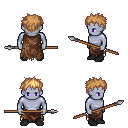
a pixel art fantasy rpg character, male body template, dark elf, purple skin, brown tattered cape, robe skirt, light blonde bedhead hairstyle, black shoes, spear, four views (front, back, left, right), 2x2 character sprite sheet, small pixel art, hard edges, no anti-aliasing